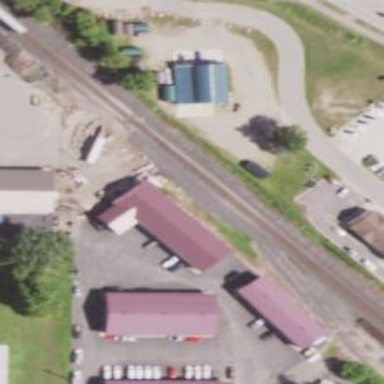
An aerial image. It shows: Railway siding for service.